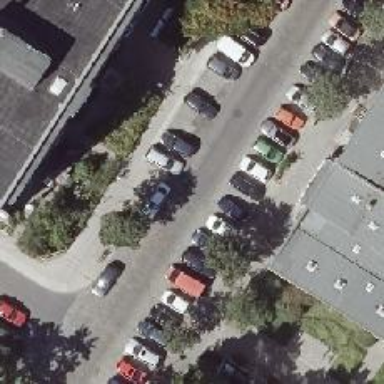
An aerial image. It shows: Residential road with sidewalks on both sides. There is parking lane on the left and street-side parking on the right.